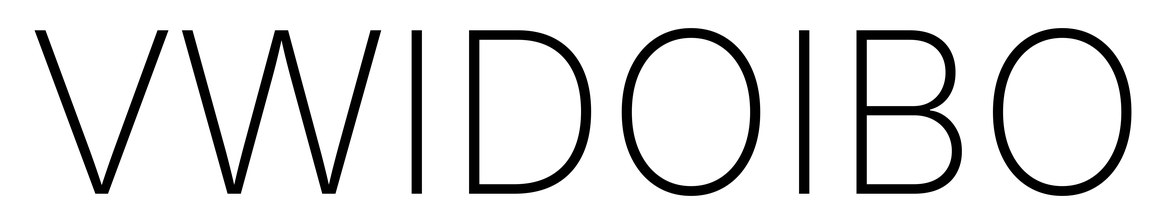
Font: Inter_ExtraLight